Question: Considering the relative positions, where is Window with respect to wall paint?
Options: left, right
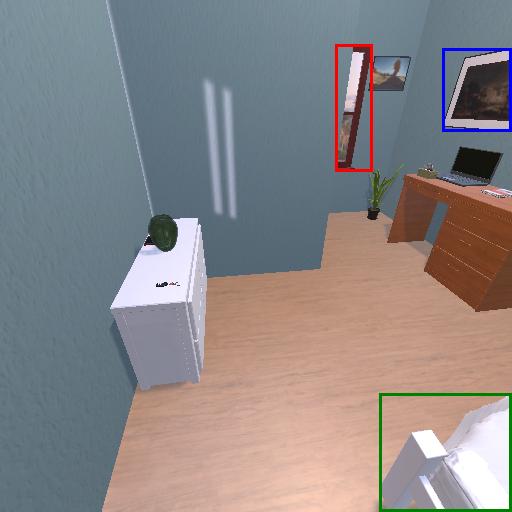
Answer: left